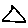
Label: triangle